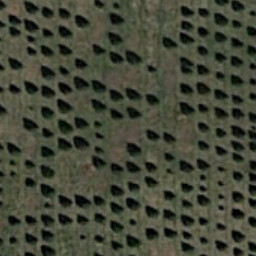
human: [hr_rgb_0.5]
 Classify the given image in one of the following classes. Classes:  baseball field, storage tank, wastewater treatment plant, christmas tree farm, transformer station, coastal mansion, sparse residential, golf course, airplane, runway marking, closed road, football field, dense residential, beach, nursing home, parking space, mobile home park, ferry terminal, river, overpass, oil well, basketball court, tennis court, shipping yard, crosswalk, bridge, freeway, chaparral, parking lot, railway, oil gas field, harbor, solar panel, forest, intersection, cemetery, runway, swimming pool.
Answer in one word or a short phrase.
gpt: christmas tree farm